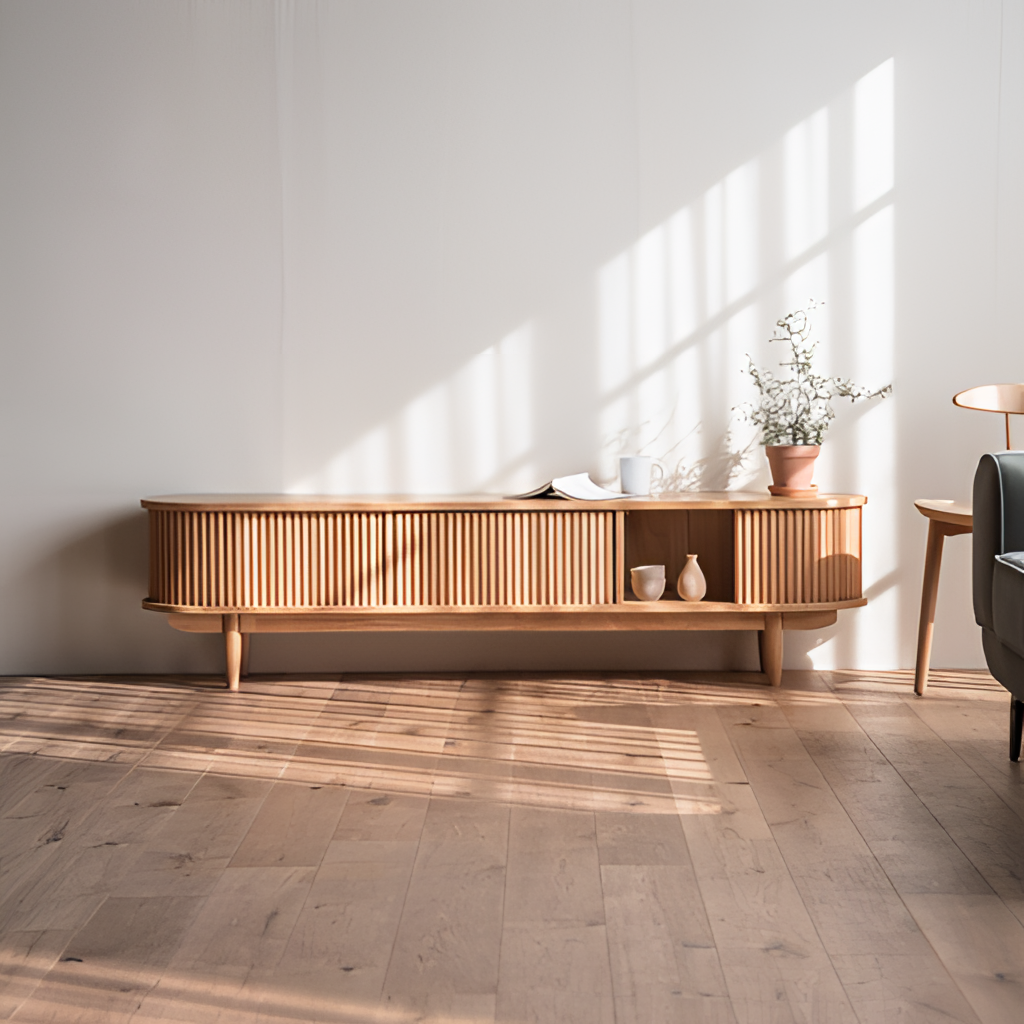
living room, oak wood sideboard, Scandinavian, paint wallpaper, with solid pattern, wood flooring, with plank pattern